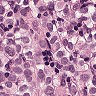
Metastatic tissue present: yes